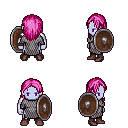
a pixel art fantasy rpg character, male body template, dark elf, purple skin, chain mail, gold greaves, pink long hairstyle, maroon shoes, shield, four views (front, back, left, right), 2x2 character sprite sheet, small pixel art, hard edges, no anti-aliasing